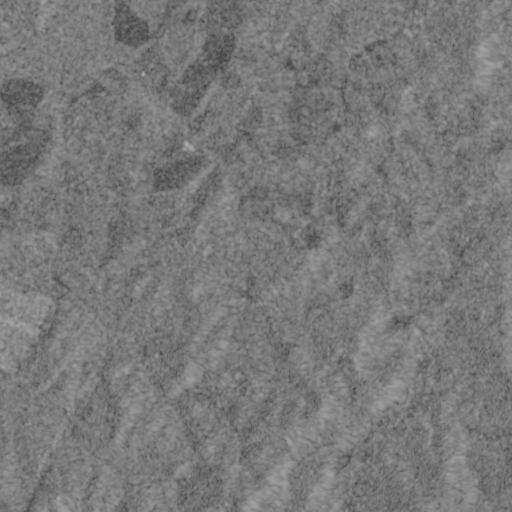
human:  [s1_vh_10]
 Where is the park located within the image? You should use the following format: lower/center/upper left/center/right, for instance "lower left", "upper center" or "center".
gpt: The park is located in the upper right of the image.
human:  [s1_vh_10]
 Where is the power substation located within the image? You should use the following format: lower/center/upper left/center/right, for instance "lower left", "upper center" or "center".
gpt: The power substation is located in the lower left of the image.
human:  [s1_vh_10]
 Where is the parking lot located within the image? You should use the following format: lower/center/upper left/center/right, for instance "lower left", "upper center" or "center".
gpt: There is no parking lot in the image.

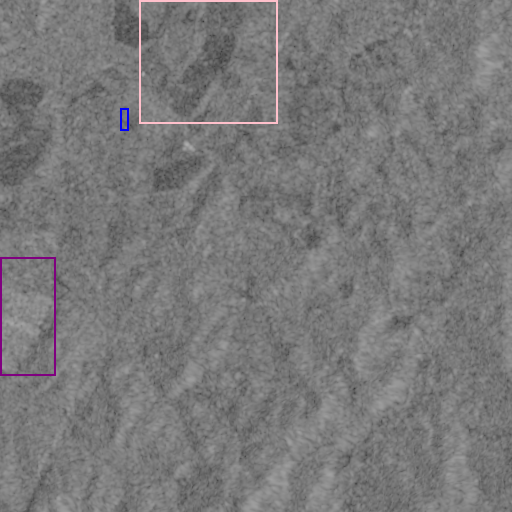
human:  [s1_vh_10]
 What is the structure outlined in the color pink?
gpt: The structure outlined in pink is a crop field.
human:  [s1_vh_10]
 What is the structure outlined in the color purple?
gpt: The structure outlined in purple is a power substation.
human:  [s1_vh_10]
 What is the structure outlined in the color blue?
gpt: The structure outlined in blue is a building.
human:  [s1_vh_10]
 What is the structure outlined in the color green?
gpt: There is no green outline.